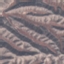
Land use / land cover: HerbaceousVegetation